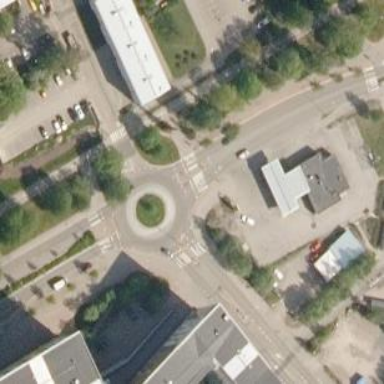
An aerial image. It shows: Tertiary road with asphalt surface leading to roundabout.